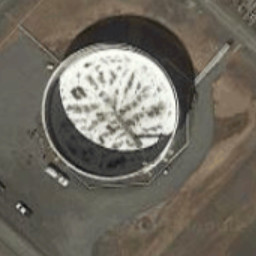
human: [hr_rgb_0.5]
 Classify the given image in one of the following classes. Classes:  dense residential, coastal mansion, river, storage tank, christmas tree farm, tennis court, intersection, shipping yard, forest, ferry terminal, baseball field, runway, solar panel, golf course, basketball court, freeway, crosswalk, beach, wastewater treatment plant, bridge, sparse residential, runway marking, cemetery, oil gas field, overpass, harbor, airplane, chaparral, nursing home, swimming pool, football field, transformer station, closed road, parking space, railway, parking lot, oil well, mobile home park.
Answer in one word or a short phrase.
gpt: storage tank